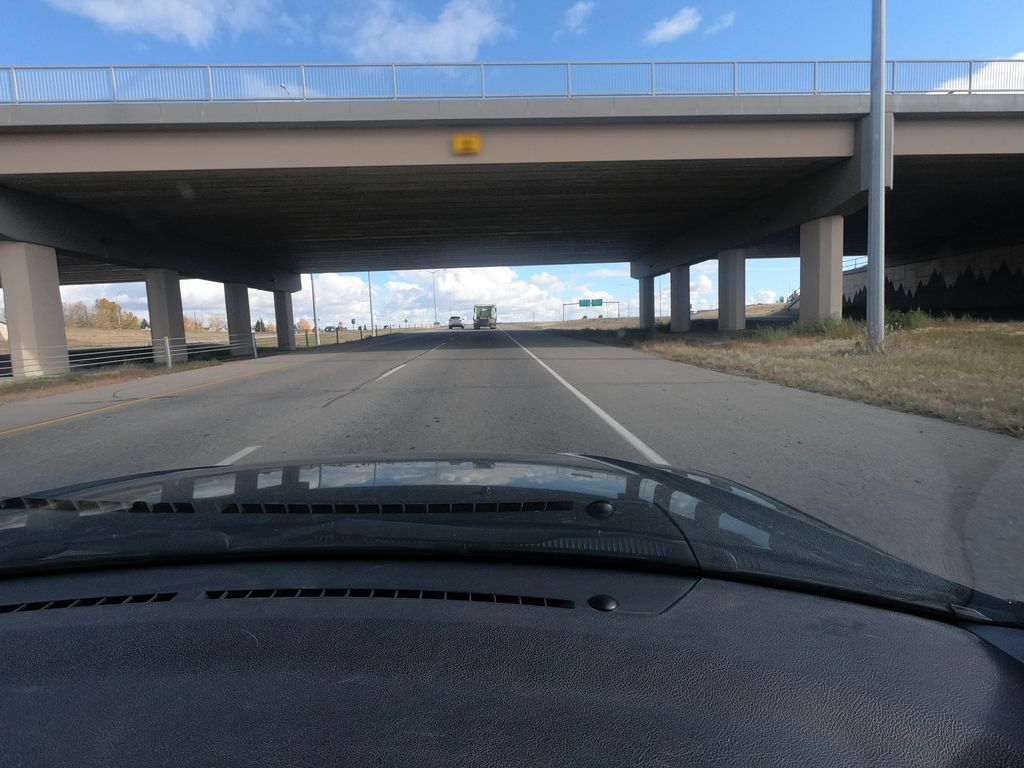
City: calgary